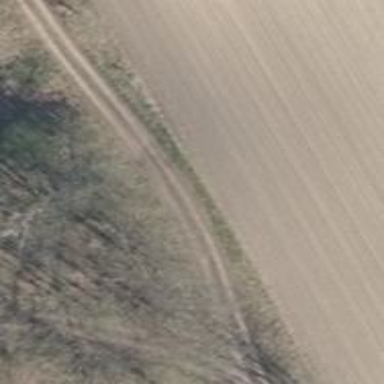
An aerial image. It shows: Track road with grade3 tracktype.